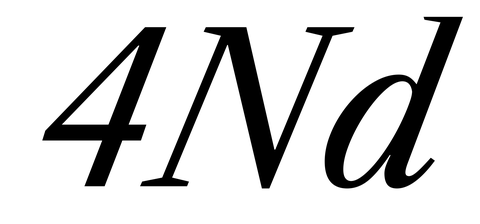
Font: LibreCaslonText-Italic_Italic